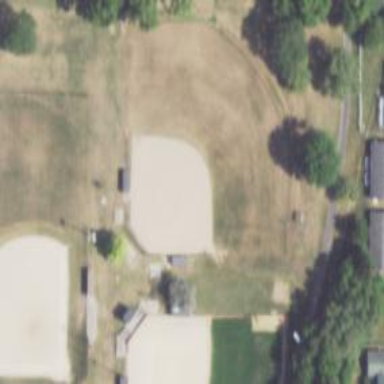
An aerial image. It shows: Baseball pitch for leisure land.